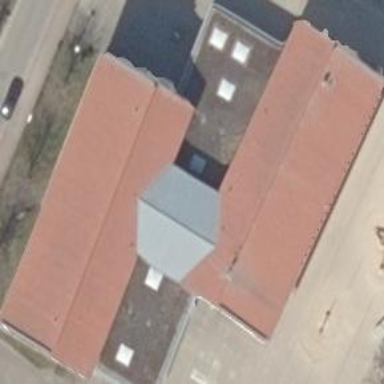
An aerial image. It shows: School building.